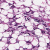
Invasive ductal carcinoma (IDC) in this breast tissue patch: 1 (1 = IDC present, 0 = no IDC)